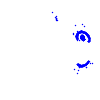
Particle: electron